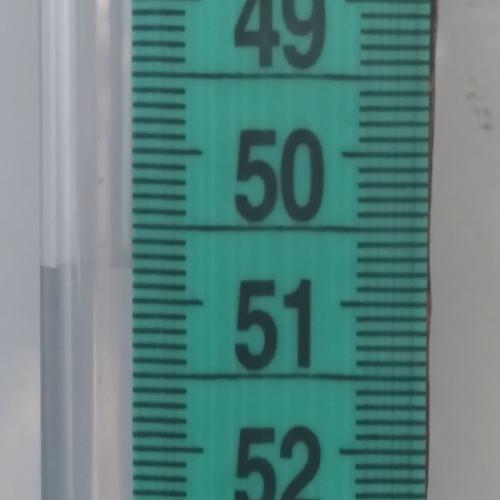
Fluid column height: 50.8 cm